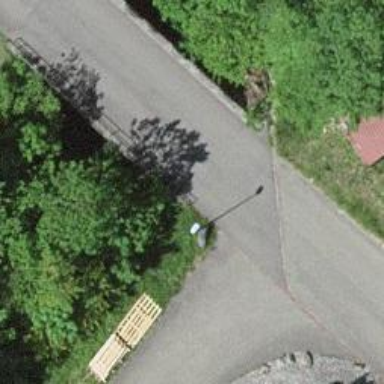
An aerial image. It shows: Paved residential road with bridge.